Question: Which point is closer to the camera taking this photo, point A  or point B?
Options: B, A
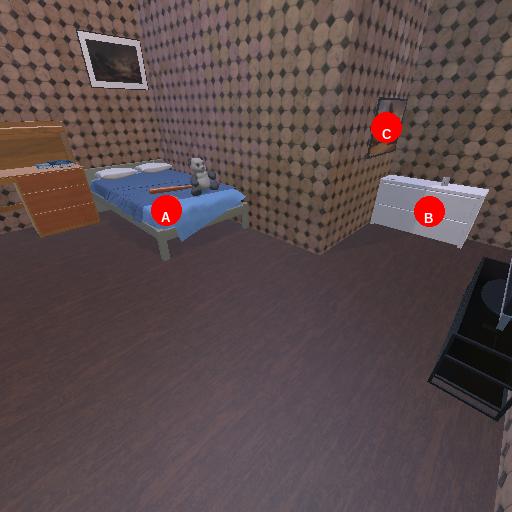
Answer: B